Шарнирная конструкция состоит из трех ромбов, стороны которых относятся, как $1 : 2 : 3$ (см. рисунок).  Вершина $A_{3}$ перемещается в горизонтальном направлении со скоростью $v_{0}$.
Определить скорости вершин $A_{1}$, $B_{2}$, $A_{2}$ в тот момент, когда все углы конструкции прямые.
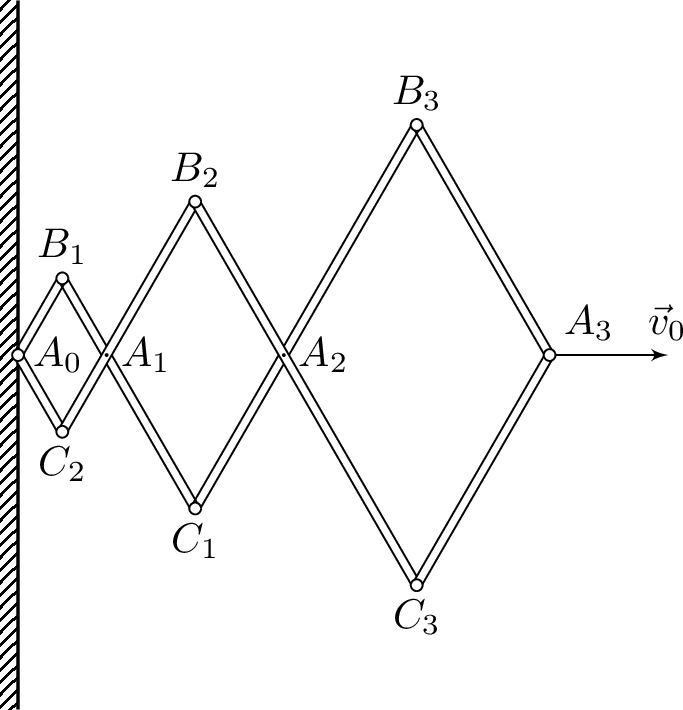
Ответ: Скорости точек $A_{1}$ и $A_{2}$: $$ v_{1}=\frac{v_{0}}{6}, \quad v_{2}=\frac{v_{0}}{2}. $$ Скорость точки $B_{2}$: $$ u_{2}=\frac{v_{0} \sqrt{5}}{6}. $$
Темы:
T, Механика, Кинематика, Движение связанных тел, Всероссийские